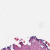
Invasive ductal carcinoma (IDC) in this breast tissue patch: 0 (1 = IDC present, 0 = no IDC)